Field crop: maize
Growth stage: 2
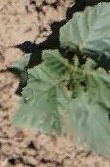
Species: datura